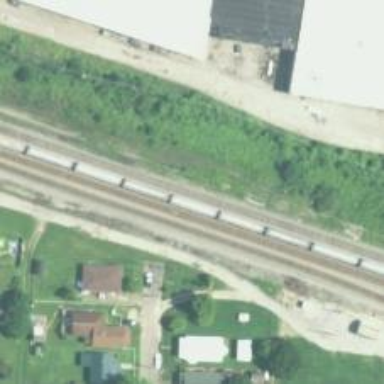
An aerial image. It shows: Railway siding with rails.